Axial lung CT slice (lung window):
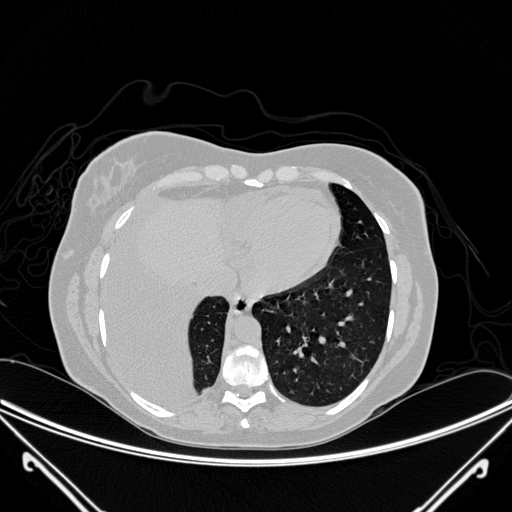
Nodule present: no